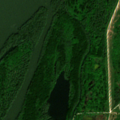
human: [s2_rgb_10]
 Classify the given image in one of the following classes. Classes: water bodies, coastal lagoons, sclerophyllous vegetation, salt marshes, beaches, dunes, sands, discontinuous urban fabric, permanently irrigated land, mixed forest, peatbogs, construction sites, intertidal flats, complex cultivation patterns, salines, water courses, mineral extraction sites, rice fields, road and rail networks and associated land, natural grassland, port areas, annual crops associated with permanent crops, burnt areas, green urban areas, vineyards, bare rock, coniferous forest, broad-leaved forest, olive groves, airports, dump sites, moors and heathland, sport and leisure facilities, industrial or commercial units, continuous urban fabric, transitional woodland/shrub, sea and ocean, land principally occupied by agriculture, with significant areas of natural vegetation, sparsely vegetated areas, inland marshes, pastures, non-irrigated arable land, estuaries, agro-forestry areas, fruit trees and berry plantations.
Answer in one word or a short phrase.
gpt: broad-leaved forest, transitional woodland/shrub, inland marshes, water courses